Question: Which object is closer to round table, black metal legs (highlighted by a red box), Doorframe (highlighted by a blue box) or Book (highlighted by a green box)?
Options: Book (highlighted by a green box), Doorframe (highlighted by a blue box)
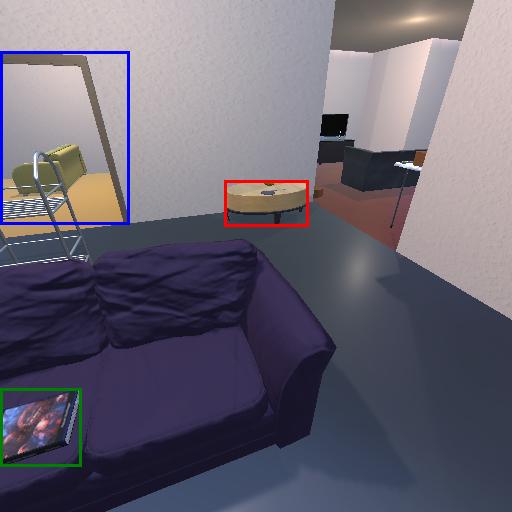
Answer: Book (highlighted by a green box)